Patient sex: M
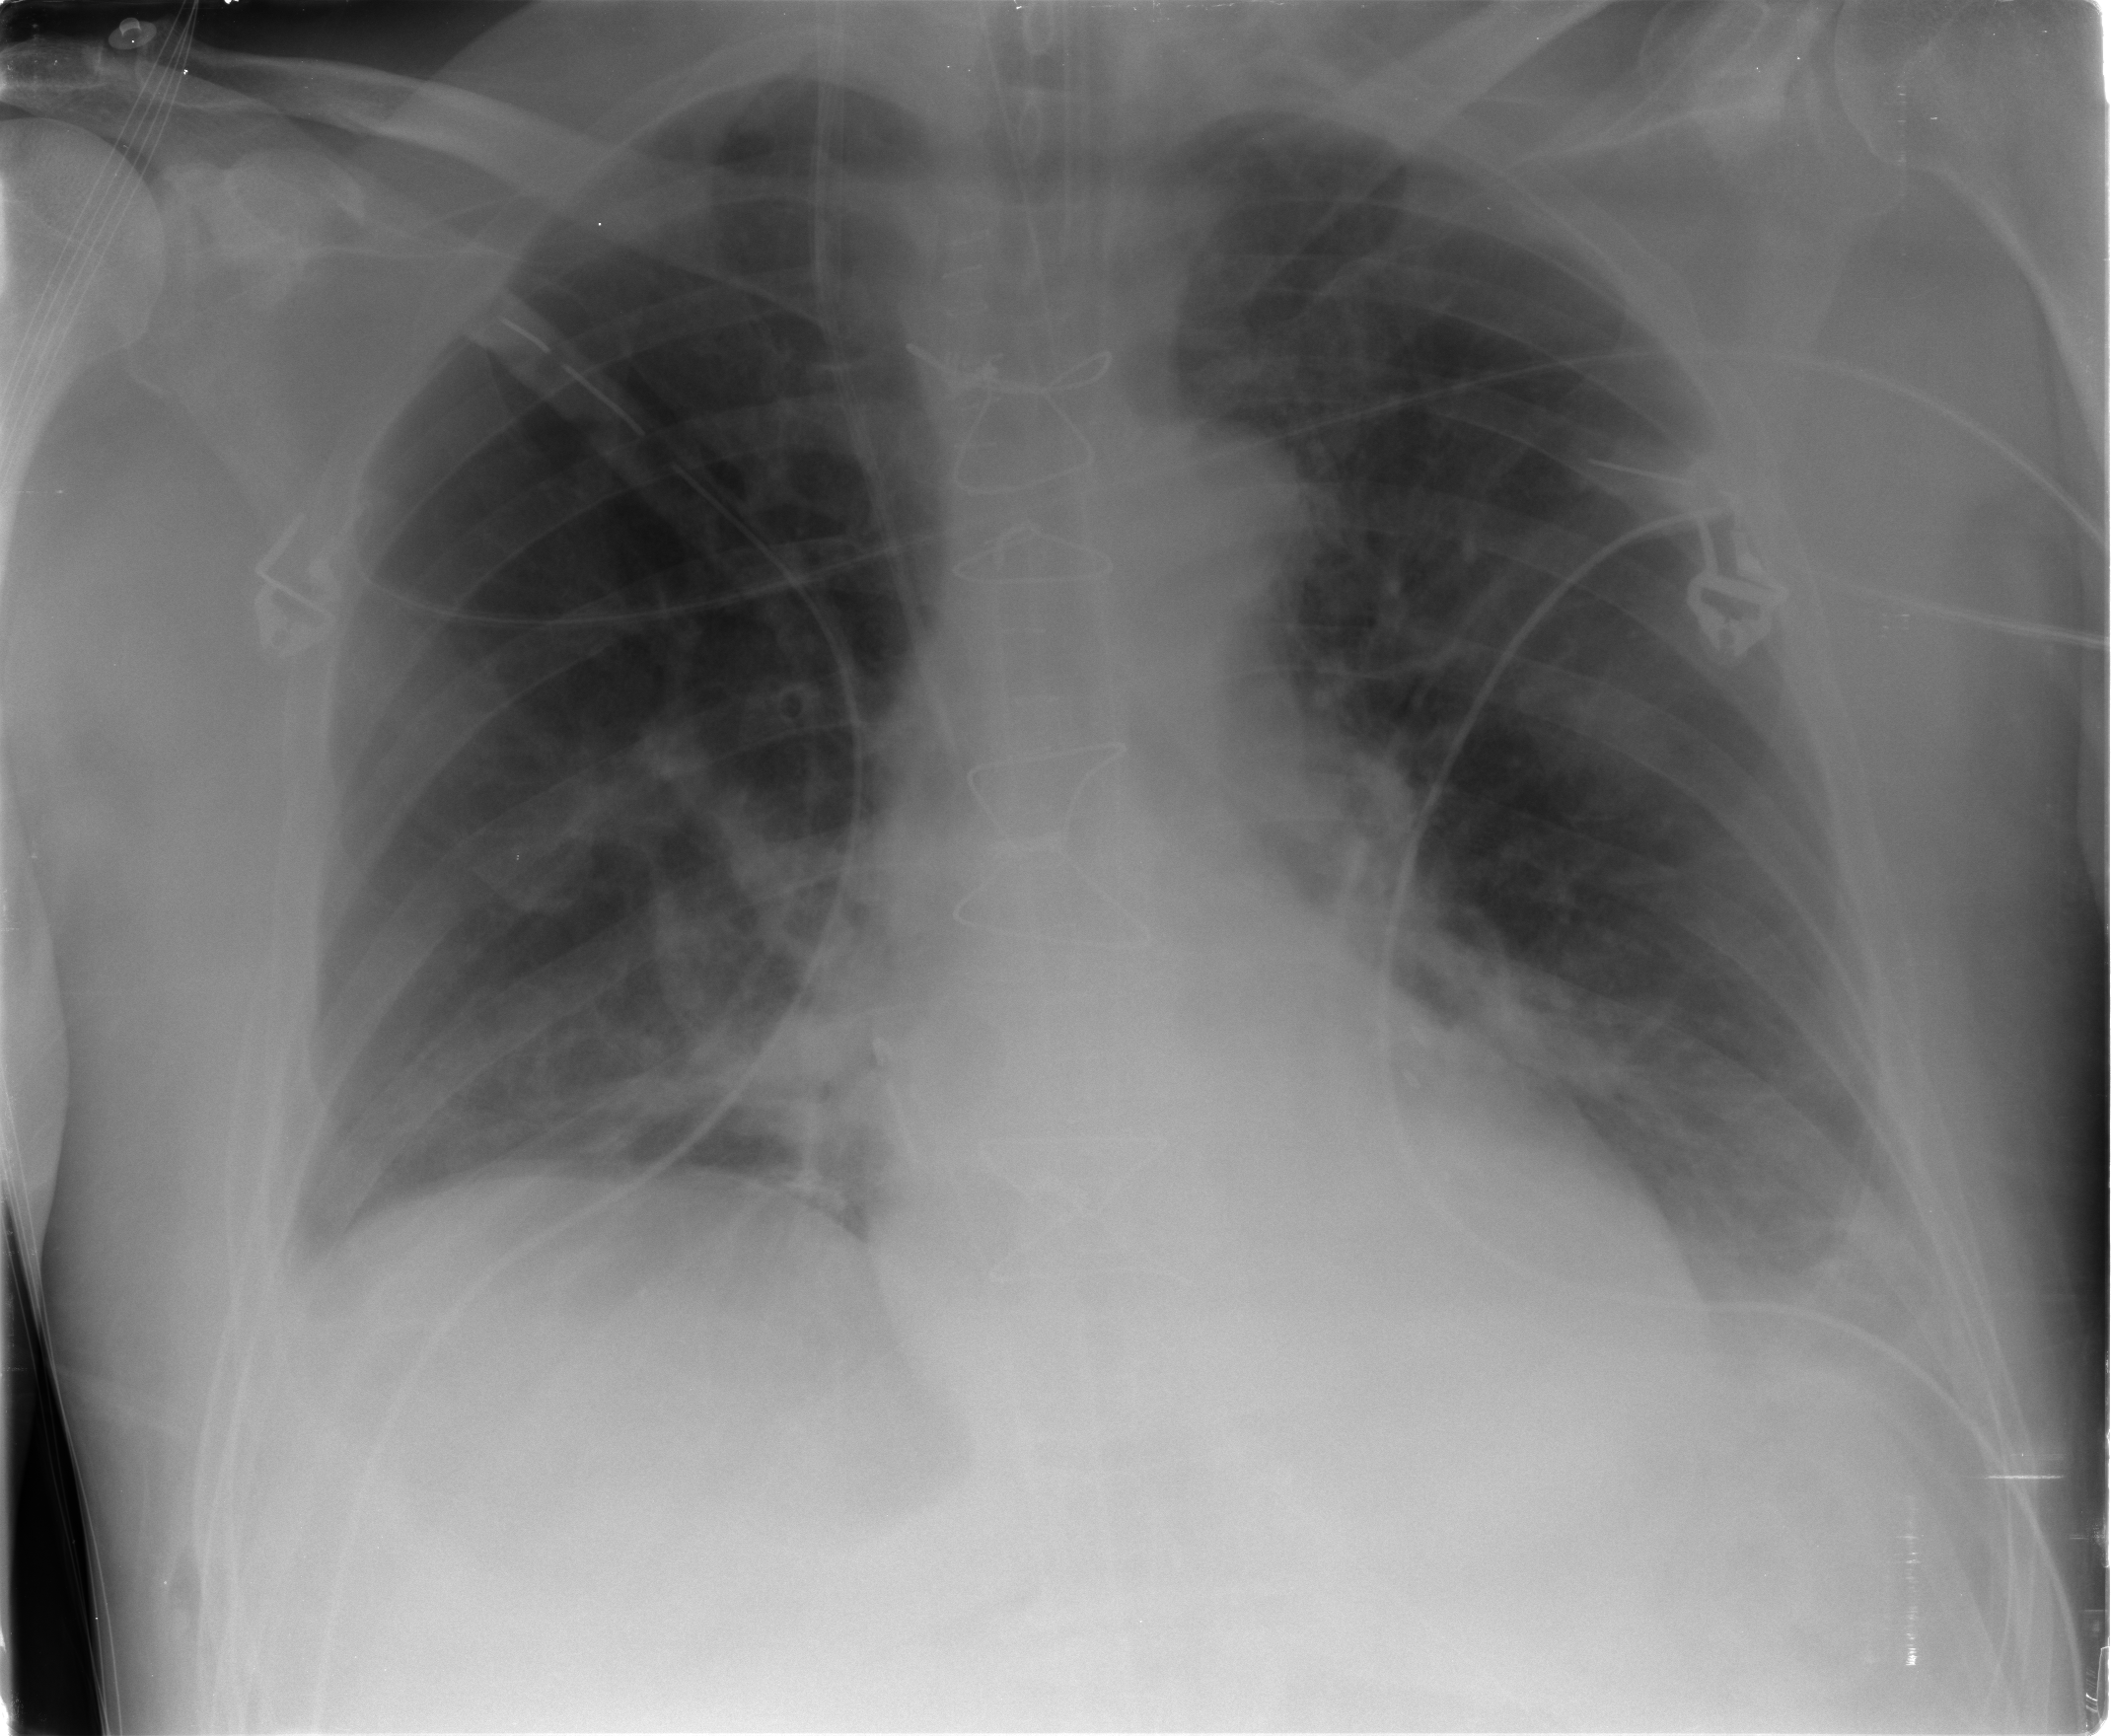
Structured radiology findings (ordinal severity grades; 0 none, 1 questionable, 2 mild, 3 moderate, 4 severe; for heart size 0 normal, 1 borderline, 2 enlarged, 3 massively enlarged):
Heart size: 0
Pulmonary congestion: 0
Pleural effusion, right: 1
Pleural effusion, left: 2
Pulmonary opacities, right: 0
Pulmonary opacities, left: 0
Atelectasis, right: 3
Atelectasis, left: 2